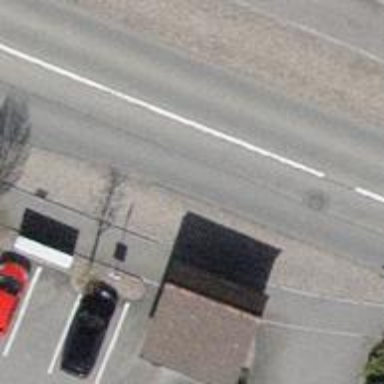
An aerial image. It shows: Bus stop equipped with public transport stop position.